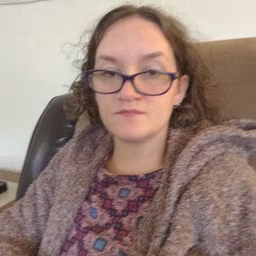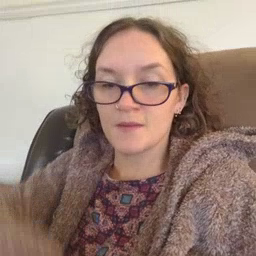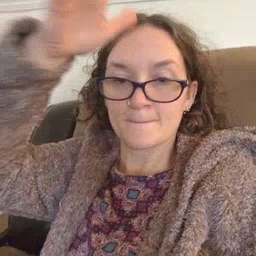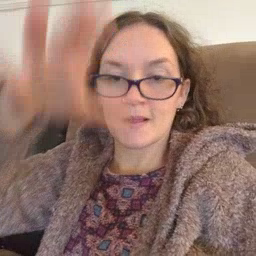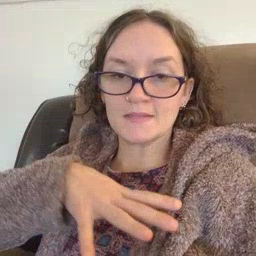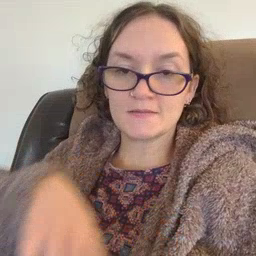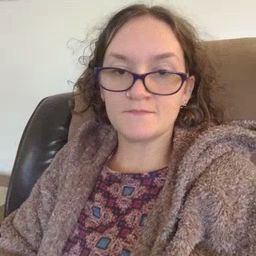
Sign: man